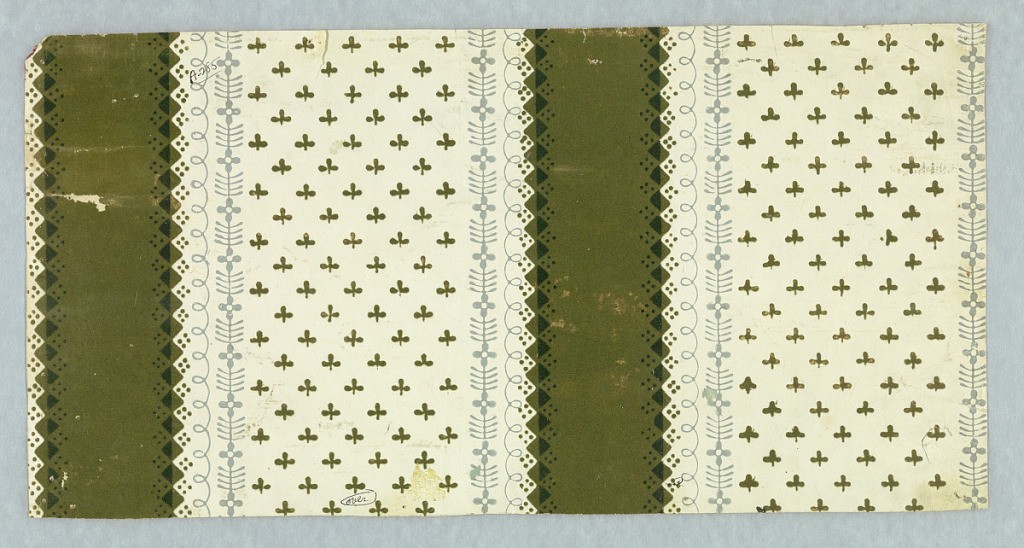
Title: Sidewall
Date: ca. 1820
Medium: Block-printed paper, flock
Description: Green flocked alternating with wider white band. Repeating motif of stylized three-petal foliage. Green flock is overprinted with darker green. Printed in green flock and gray on white satin ground.